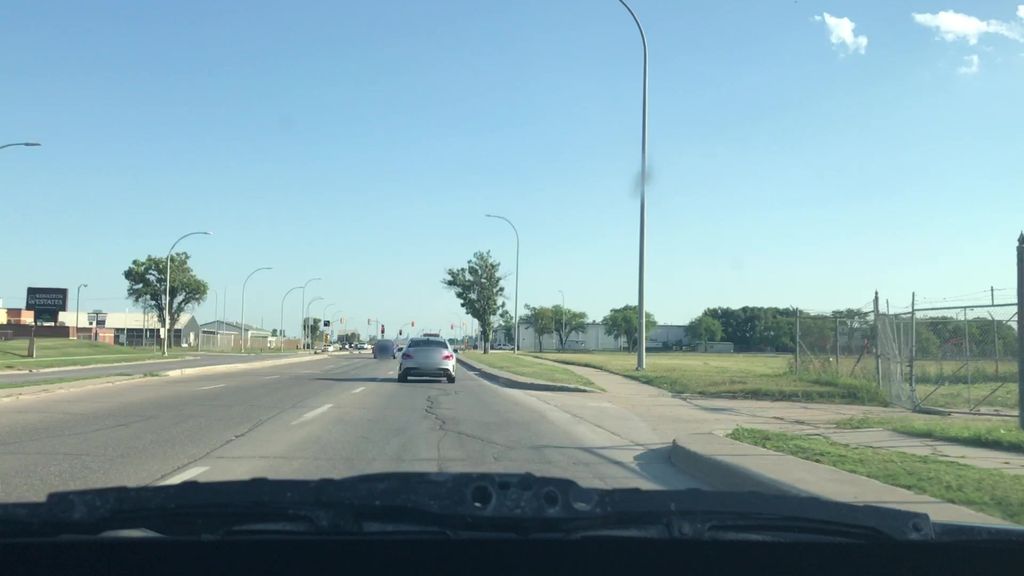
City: winnipeg